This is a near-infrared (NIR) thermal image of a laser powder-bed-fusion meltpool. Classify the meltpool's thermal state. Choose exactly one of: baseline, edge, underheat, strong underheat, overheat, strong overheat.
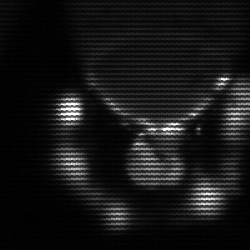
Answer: baseline